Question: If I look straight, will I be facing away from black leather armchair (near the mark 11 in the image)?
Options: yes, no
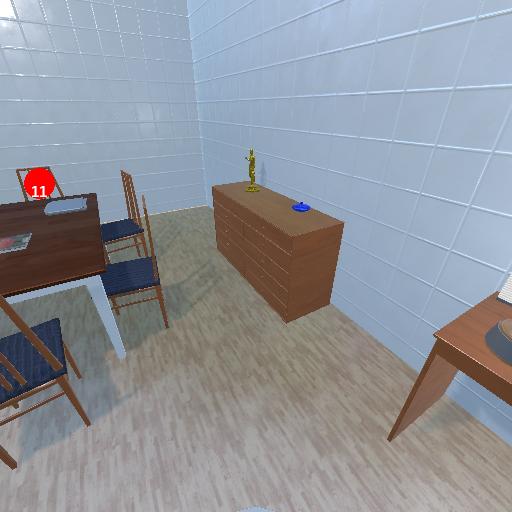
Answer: yes